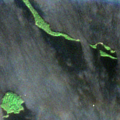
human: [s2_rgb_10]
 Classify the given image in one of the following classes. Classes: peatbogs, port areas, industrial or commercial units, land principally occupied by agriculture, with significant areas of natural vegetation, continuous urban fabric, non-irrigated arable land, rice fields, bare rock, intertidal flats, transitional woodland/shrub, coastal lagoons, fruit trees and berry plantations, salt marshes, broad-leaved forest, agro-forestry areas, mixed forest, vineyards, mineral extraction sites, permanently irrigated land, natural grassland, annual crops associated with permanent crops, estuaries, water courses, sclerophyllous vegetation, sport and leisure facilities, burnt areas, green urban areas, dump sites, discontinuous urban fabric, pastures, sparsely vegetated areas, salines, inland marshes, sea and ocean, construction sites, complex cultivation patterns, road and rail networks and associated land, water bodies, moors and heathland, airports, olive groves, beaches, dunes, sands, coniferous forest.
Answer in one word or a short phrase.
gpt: water bodies